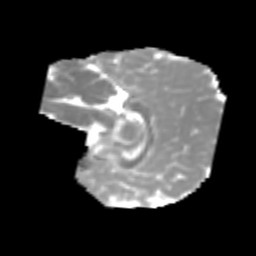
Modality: MD
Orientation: sagittal
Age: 6
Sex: male
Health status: healthy